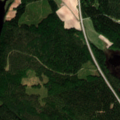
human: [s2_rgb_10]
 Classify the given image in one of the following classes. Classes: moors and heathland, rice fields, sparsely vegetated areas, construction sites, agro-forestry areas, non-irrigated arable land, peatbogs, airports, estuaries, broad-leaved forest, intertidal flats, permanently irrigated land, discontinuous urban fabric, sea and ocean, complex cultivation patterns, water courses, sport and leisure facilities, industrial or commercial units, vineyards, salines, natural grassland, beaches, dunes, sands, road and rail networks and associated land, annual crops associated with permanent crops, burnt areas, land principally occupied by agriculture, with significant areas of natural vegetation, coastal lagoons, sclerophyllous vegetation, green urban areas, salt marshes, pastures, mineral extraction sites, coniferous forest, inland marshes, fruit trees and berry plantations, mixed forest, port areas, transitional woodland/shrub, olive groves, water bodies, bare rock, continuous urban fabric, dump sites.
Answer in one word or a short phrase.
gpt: coniferous forest, mixed forest, water bodies